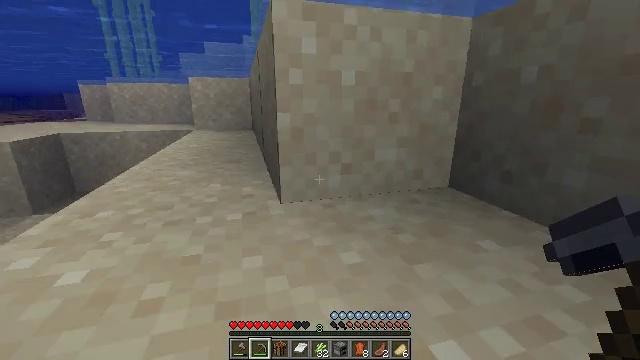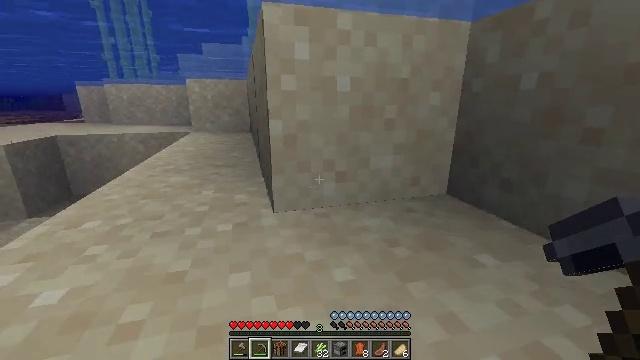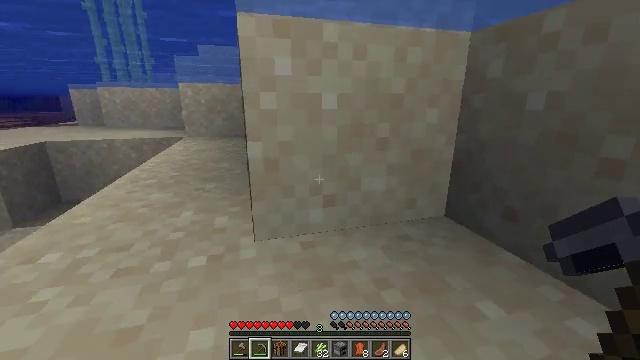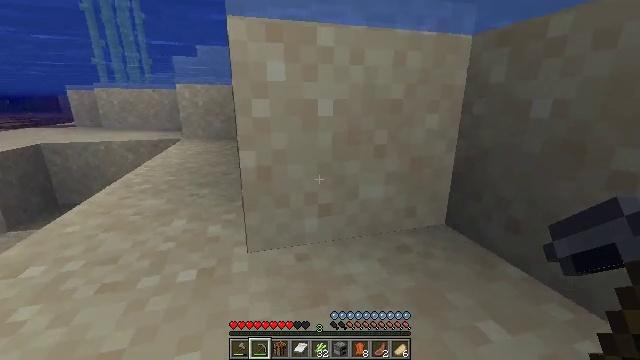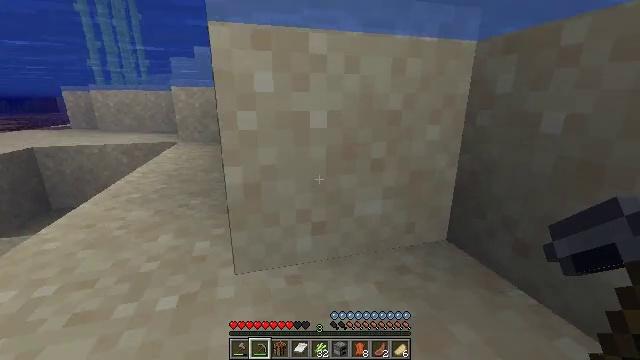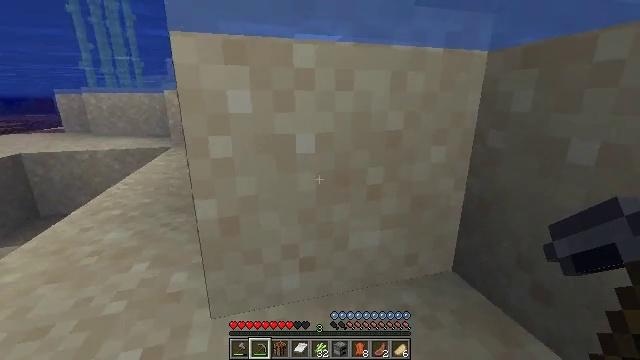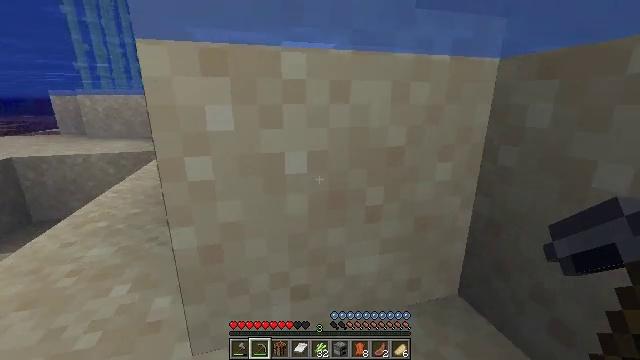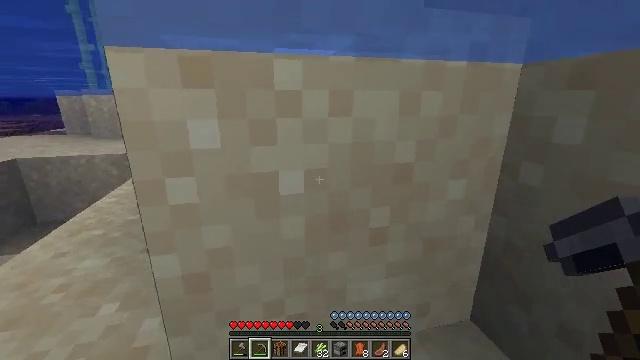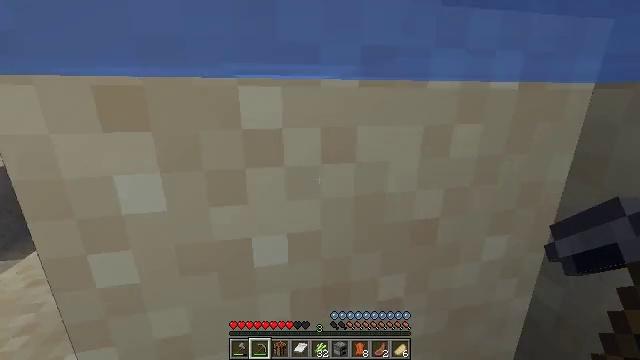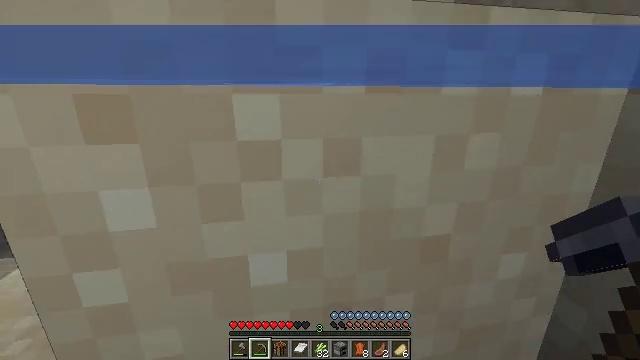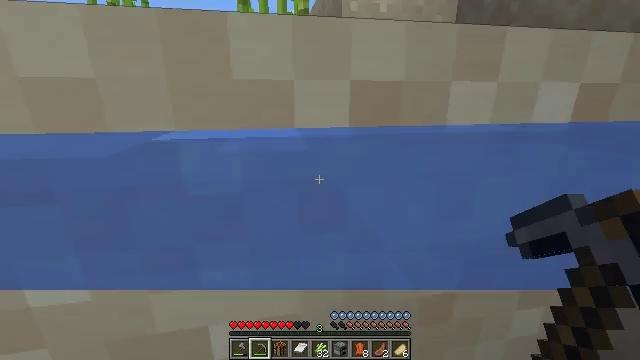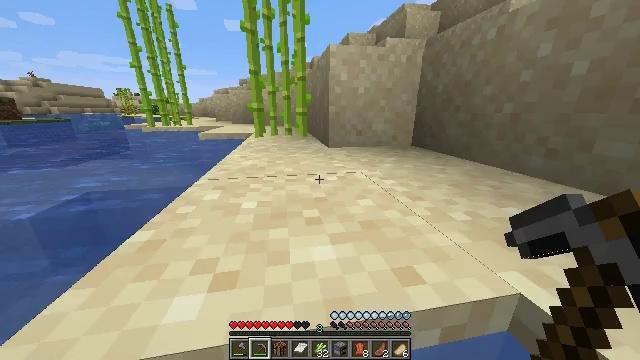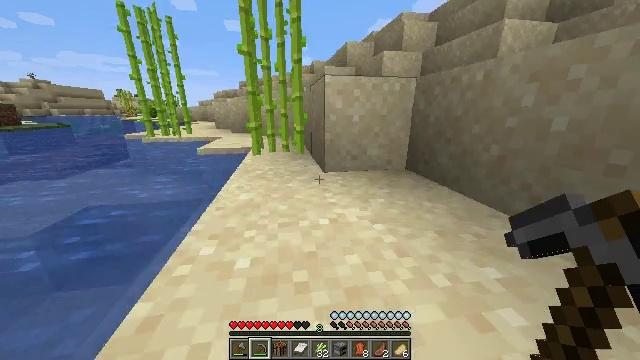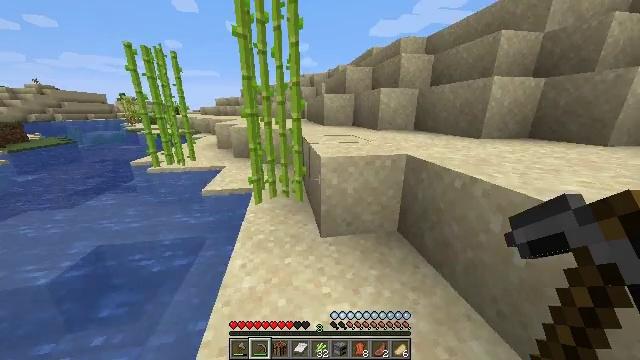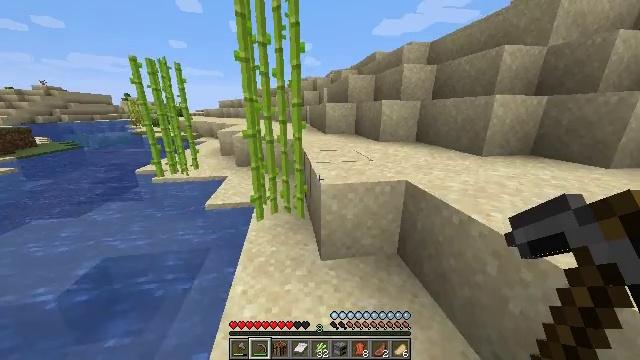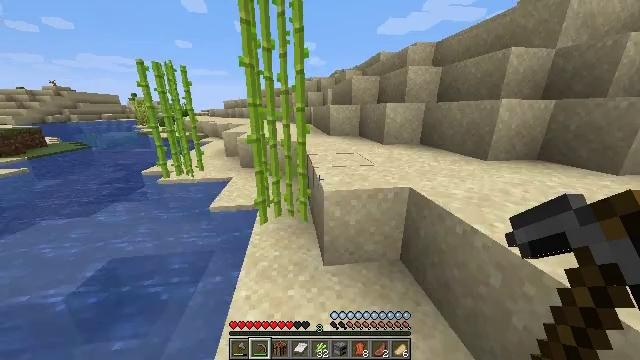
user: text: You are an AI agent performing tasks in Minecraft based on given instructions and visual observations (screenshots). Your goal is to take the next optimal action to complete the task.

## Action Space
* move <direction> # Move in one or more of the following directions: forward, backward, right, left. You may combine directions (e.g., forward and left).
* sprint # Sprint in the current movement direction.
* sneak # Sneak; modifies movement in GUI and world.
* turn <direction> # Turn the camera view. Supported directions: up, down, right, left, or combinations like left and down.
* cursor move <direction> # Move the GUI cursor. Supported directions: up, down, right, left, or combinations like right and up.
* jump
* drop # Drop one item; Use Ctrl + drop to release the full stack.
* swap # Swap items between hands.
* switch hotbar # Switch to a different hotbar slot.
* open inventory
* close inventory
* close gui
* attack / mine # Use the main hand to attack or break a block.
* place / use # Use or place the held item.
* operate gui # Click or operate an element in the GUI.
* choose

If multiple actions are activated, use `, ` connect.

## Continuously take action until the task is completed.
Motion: motion action
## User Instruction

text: Collect sugar cane near water sources.
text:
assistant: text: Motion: move forward, sprint, jump
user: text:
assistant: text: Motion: move forward, sprint, jump
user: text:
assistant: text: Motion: move forward, sprint, jump
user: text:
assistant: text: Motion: move forward, sprint, jump
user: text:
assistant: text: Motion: move forward, sprint, jump
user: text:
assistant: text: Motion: move forward, sprint, jump
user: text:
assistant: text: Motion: move forward, sprint, turn left, jump
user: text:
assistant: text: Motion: move forward, sprint, turn left, jump
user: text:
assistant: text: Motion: move forward, sprint, turn left, jump
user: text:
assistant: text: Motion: move forward, sprint, jump
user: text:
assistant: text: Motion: move forward, sprint, jump
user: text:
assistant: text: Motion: move forward, sprint, jump
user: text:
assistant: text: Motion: move forward, sprint, jump
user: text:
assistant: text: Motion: move forward, sprint, jump
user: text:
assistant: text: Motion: move forward, sprint, turn left, jump
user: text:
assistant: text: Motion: move forward, sprint, jump
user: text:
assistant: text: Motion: move forward, sprint, jump
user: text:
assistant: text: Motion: move forward, sprint, jump
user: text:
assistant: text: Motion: move forward, sprint, jump
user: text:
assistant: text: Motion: move forward, sprint, turn left, jump
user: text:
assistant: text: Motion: move forward, sprint, turn left, jump
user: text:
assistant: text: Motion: move forward, sprint, turn left and down, jump
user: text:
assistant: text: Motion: move forward, sprint, turn left and down, jump
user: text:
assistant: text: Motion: move forward, sprint, turn left and down, jump
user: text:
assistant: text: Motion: move forward, sprint, turn left and down, attack / mine, jump
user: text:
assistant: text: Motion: move forward, sprint, turn left and down, attack / mine
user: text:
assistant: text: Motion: move forward, turn down, attack / mine
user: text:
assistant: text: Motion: move forward, turn right and down
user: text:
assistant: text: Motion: move forward, turn right and down
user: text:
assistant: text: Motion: move forward, turn down